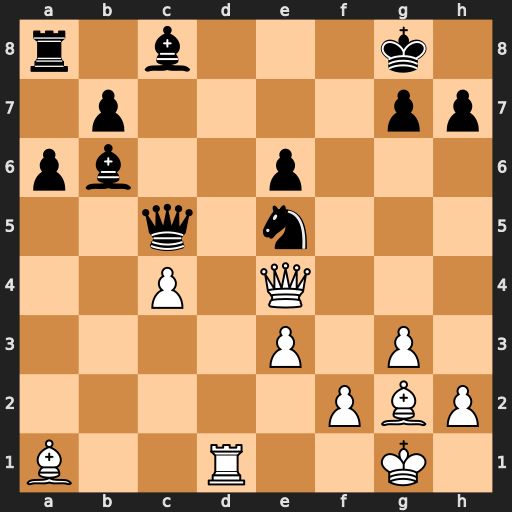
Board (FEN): r1b3k1/1p4pp/pb2p3/2q1n3/2P1Q3/4P1P1/5PBP/B2R2K1
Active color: w
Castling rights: -
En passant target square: -
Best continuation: Bxe5